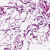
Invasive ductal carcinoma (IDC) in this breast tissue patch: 0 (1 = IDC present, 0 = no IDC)